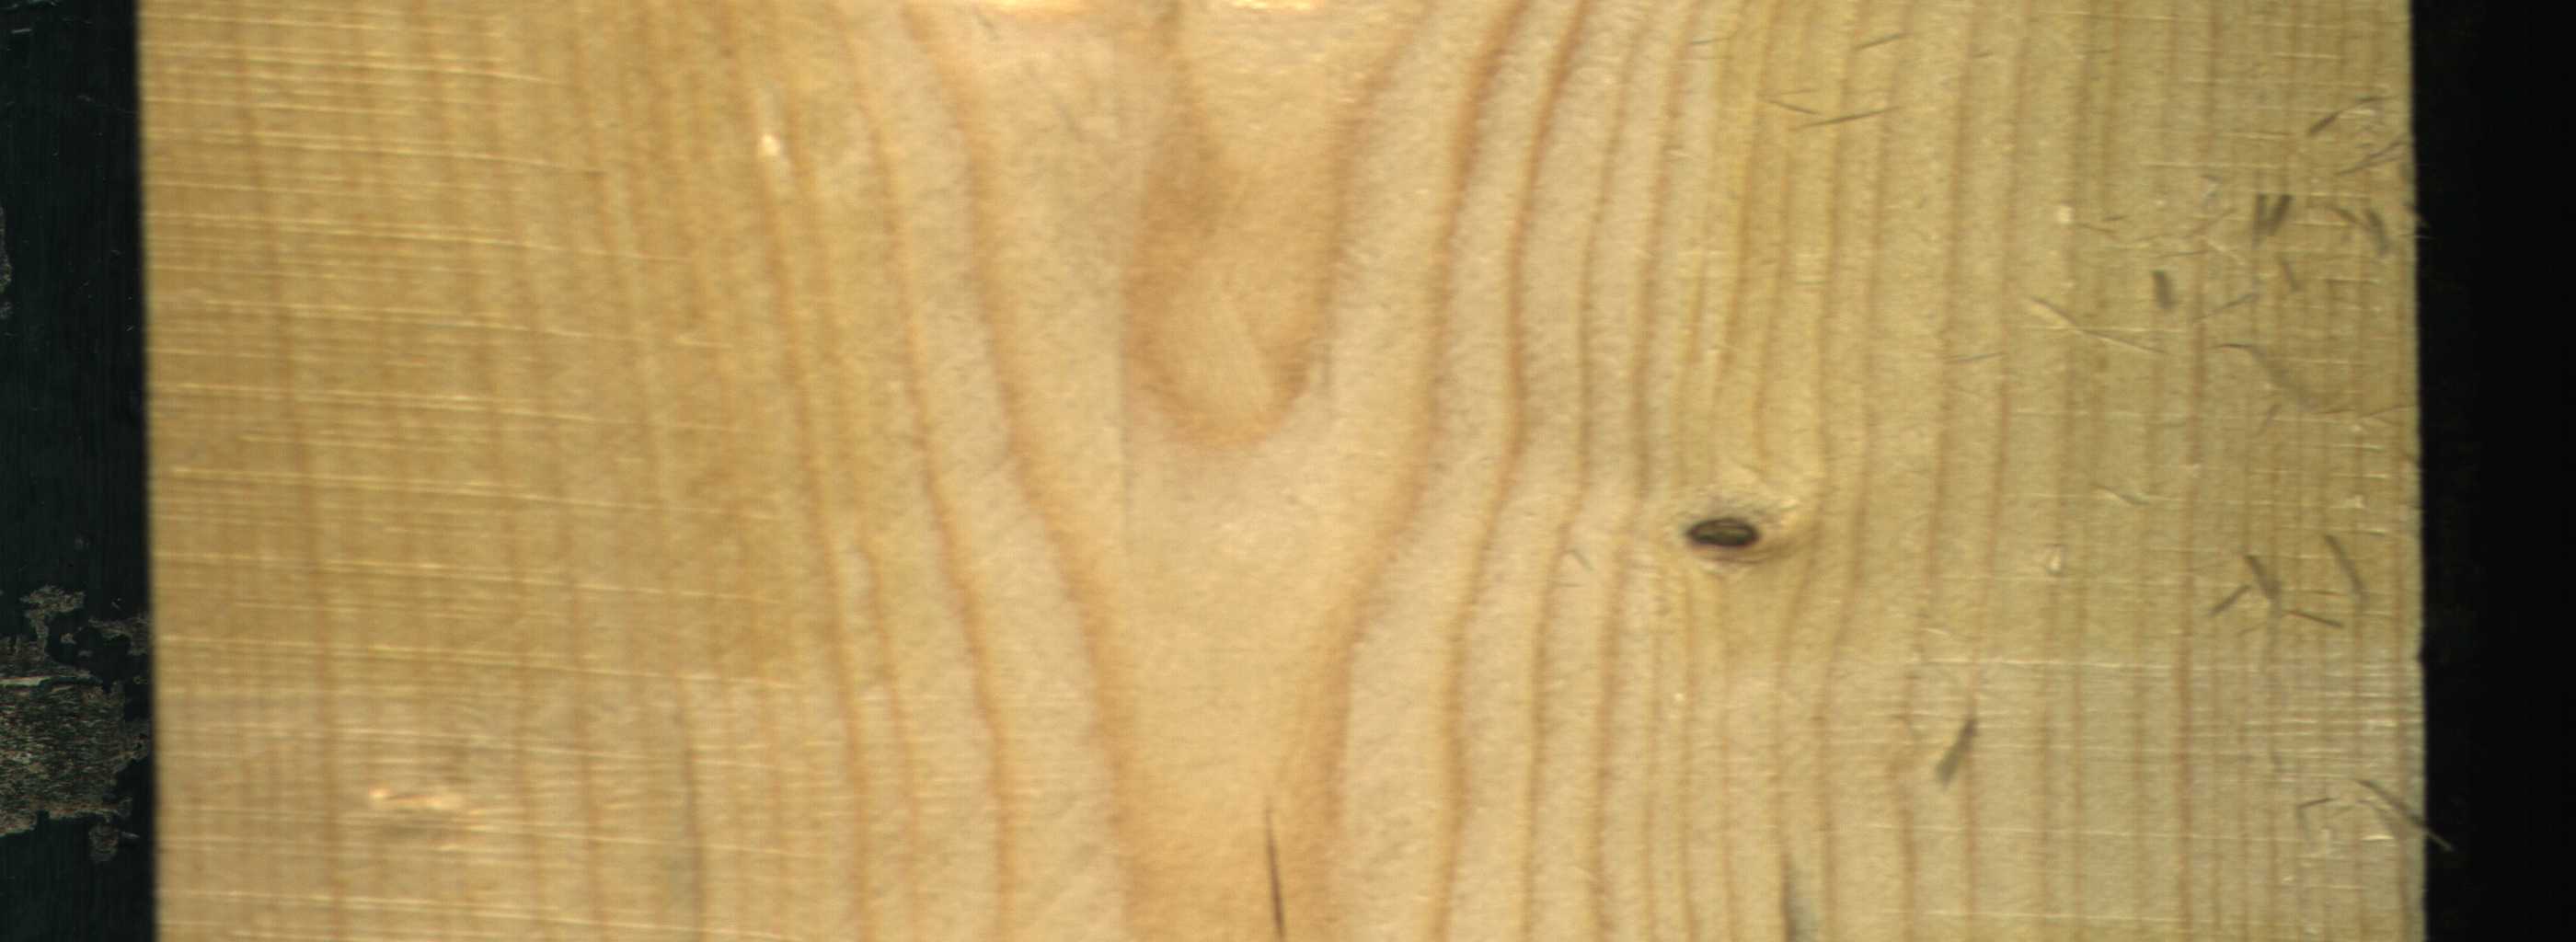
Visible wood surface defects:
Live_Knot